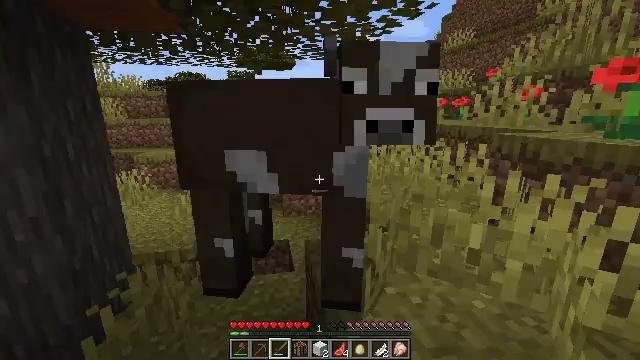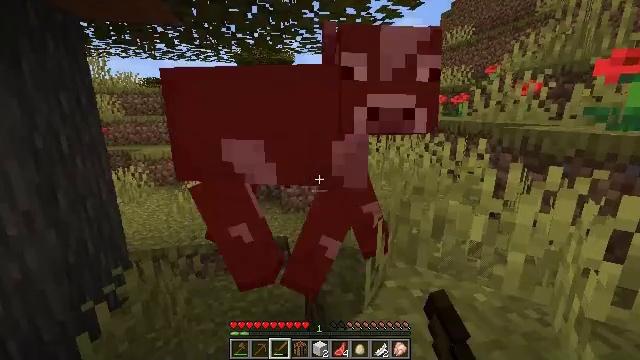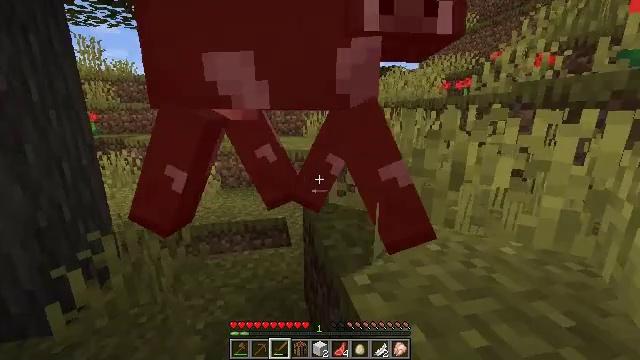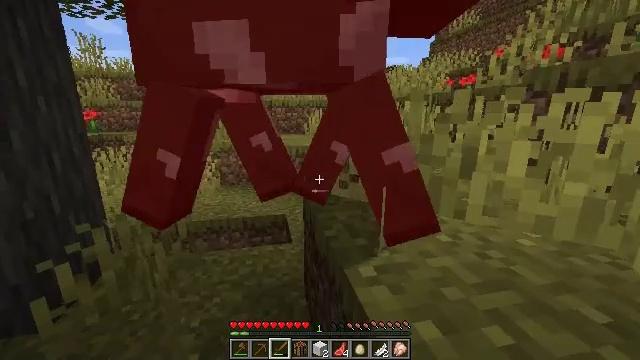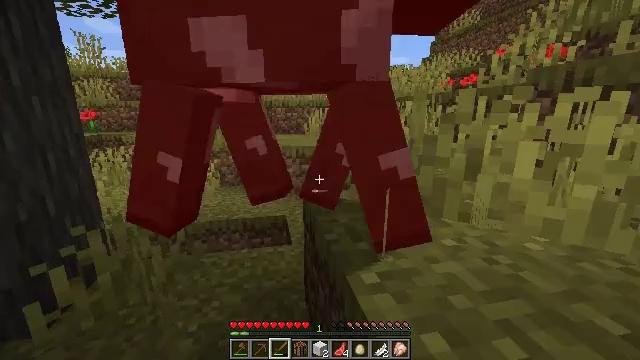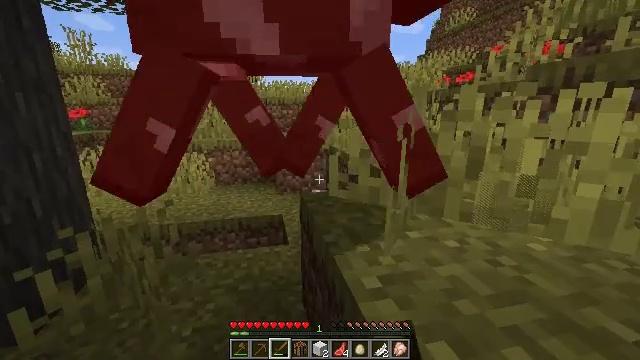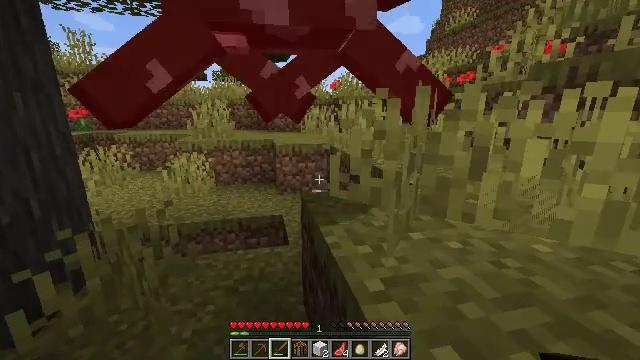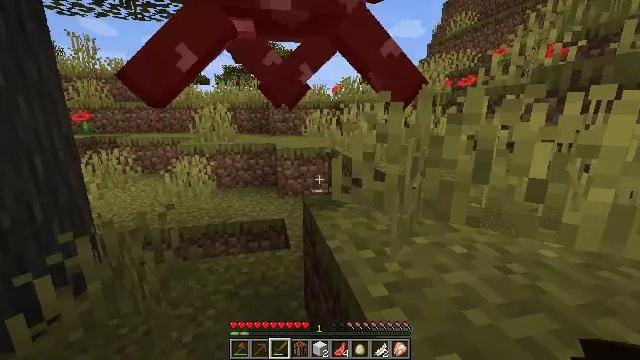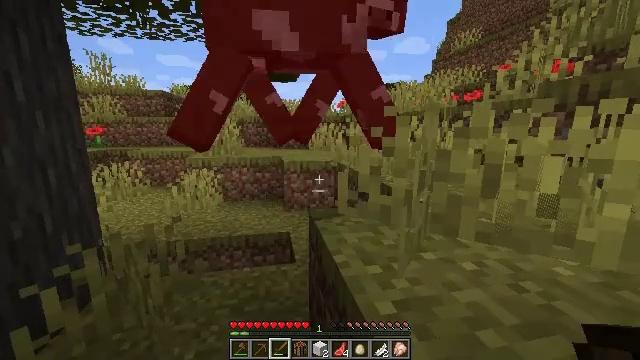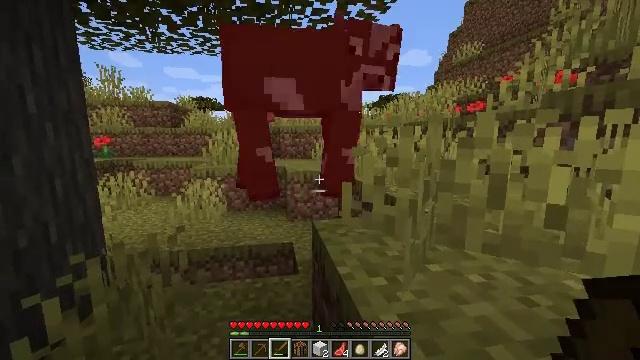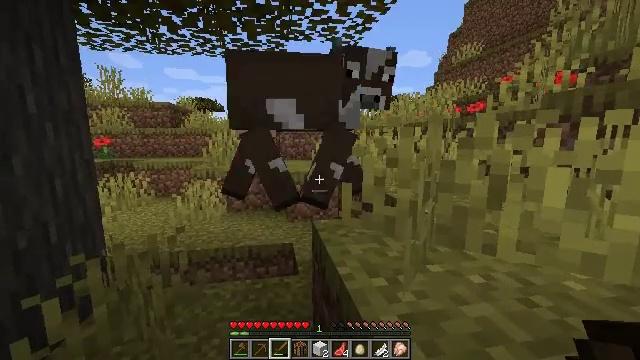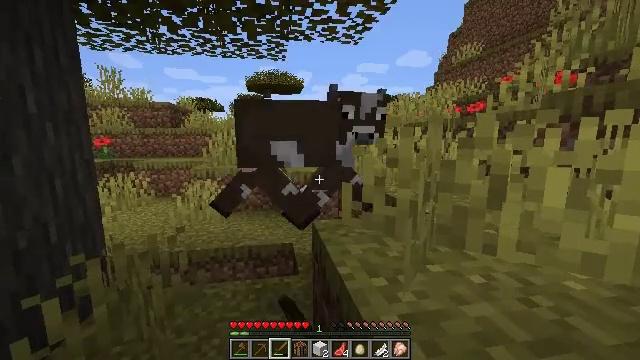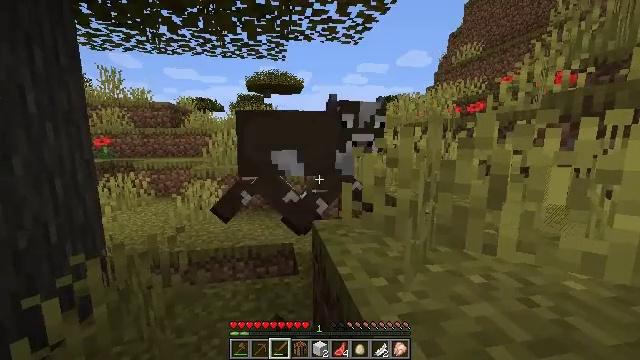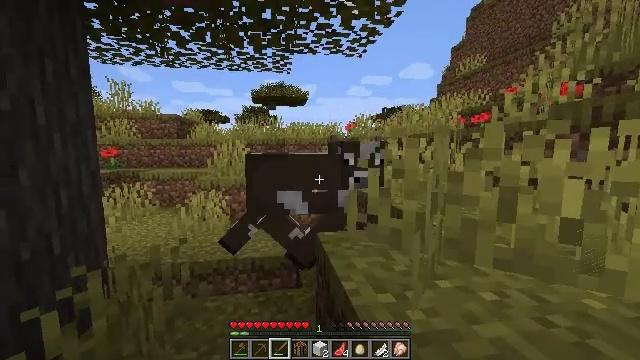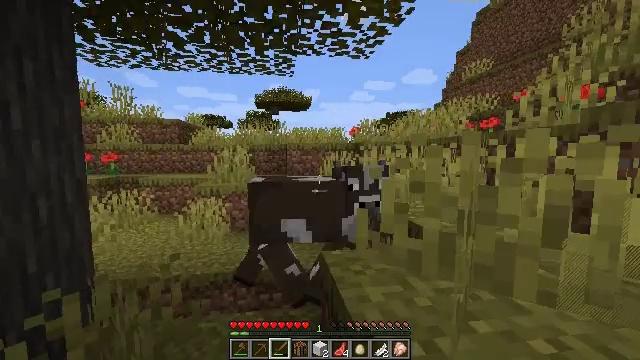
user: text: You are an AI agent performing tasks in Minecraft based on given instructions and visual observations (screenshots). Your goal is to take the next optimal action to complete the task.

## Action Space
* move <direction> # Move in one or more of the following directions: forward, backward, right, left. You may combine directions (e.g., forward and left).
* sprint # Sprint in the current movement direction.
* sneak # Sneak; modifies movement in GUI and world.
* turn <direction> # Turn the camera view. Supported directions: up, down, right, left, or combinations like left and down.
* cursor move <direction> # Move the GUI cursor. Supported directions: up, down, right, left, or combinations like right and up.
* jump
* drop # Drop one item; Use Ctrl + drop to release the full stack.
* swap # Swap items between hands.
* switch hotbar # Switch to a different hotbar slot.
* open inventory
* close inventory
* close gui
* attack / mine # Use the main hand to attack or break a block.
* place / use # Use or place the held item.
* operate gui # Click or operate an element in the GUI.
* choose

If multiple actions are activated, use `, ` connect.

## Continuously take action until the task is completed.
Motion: motion action
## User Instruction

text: Hunt a cow.
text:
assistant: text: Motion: attack / mine
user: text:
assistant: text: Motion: attack / mine
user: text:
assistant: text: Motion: attack / mine
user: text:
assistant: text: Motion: attack / mine
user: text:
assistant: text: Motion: attack / mine
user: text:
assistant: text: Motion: attack / mine
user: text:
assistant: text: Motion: attack / mine
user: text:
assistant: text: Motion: turn left and up
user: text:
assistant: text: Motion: turn up
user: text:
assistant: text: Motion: attack / mine
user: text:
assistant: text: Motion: attack / mine
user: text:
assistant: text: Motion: attack / mine
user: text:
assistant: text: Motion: move forward, turn up, attack / mine
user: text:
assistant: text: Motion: move forward, turn up
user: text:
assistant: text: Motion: attack / mine